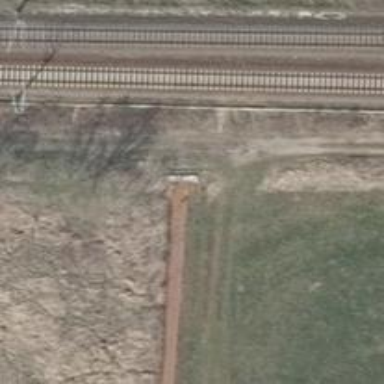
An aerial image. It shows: Grassy track road with grade 4 track type.